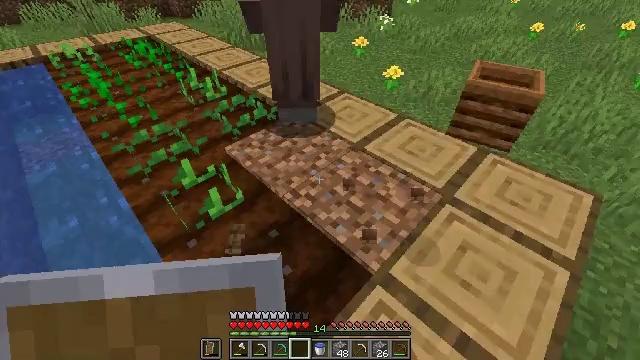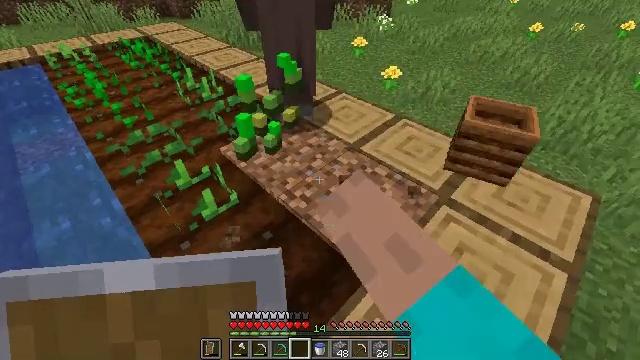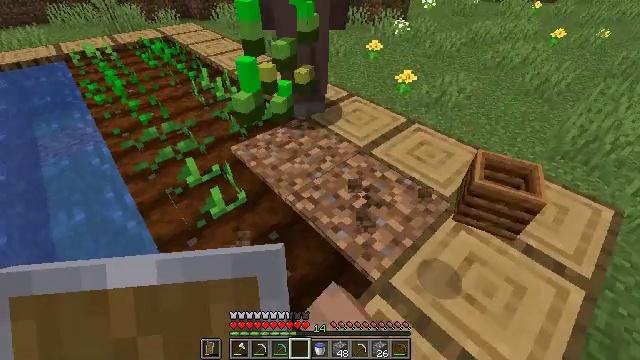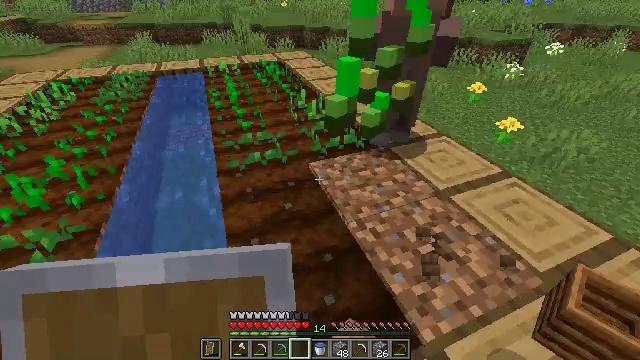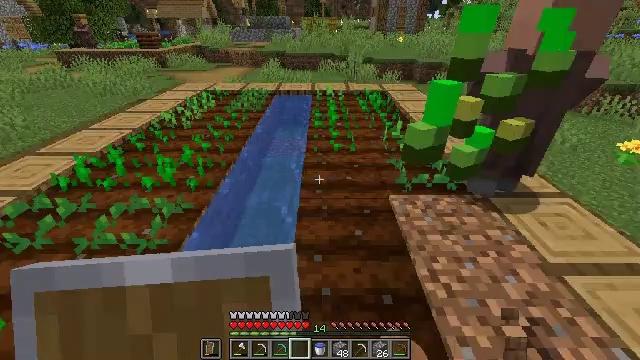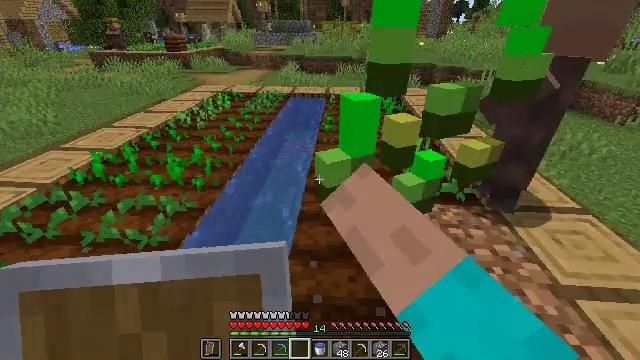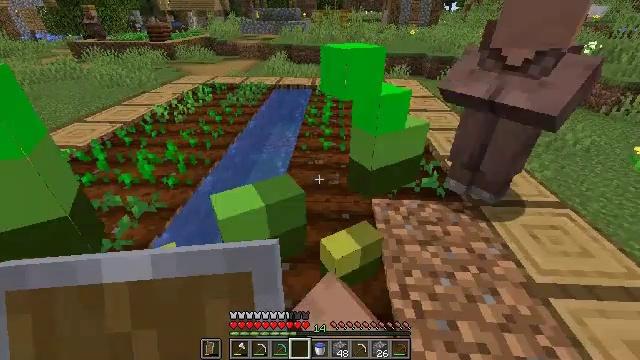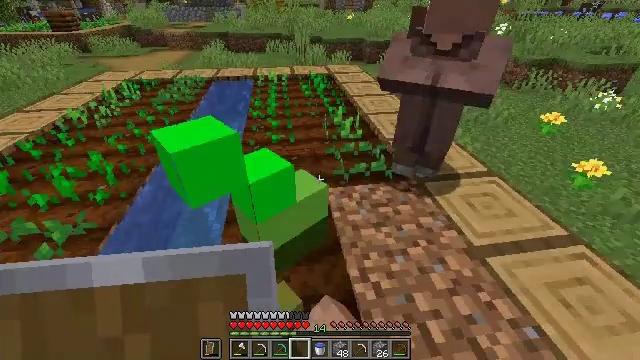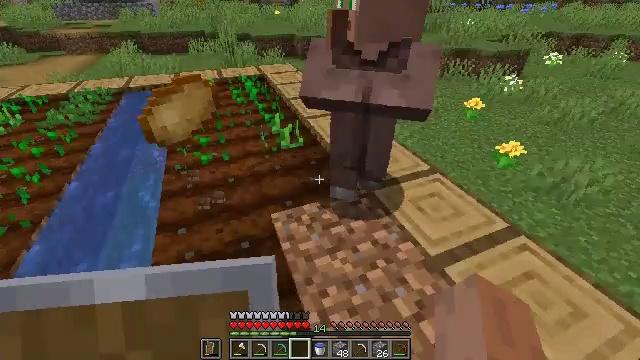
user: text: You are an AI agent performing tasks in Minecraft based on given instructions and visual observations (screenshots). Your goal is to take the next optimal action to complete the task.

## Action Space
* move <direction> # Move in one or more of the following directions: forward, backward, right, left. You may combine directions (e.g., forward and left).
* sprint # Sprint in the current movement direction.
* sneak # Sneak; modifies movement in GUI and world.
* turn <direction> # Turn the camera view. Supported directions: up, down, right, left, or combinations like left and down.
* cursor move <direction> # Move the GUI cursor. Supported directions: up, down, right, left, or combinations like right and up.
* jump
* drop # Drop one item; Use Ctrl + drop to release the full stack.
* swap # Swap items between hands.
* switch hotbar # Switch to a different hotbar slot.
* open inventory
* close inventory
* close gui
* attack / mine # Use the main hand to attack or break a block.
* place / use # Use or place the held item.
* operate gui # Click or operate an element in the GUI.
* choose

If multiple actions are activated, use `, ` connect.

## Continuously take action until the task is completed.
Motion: motion action
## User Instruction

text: Dig up carrots from the soil.
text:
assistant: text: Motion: attack / mine
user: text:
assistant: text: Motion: turn left, attack / mine
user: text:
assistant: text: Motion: turn left and up, attack / mine
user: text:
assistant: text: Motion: move right, turn left and up, attack / mine
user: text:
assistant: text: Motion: move forward and move right, turn left, attack / mine
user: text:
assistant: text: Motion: move forward and move right, turn right and down, attack / mine
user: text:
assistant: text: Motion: move forward, turn right and down, attack / mine
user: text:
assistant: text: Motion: move forward, turn right, attack / mine
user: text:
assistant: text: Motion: attack / mine